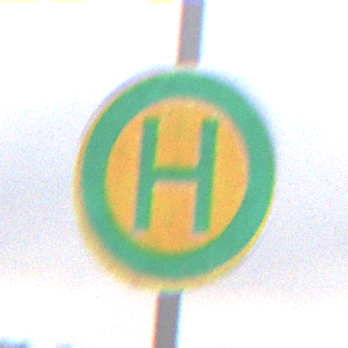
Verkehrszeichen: Haltestelle
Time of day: Midday
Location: Outdoor (RoadRail)
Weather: Overcast
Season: NotSpecified
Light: Natural